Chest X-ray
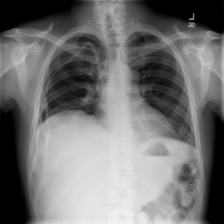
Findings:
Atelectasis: negative
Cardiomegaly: negative
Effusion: negative
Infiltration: negative
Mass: negative
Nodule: negative
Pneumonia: negative
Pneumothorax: negative
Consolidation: negative
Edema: negative
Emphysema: negative
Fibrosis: negative
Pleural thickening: negative
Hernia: negative